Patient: sex F, age 56
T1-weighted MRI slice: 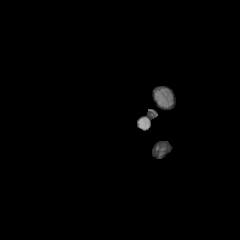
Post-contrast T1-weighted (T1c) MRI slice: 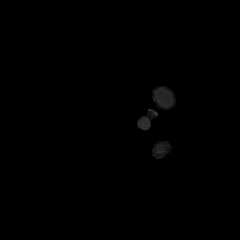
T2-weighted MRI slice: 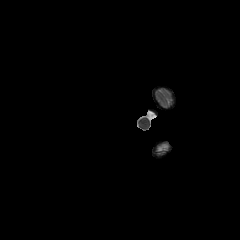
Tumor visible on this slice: no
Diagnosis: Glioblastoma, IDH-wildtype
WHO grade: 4